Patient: sex F, age 64
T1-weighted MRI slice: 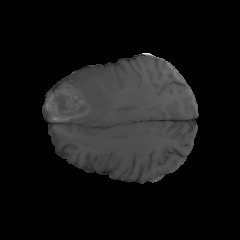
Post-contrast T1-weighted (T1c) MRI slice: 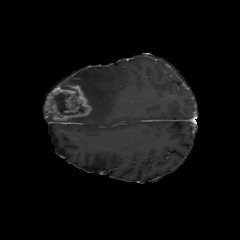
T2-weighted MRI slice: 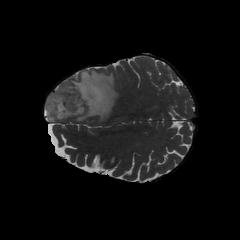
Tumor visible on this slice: yes
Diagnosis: Glioblastoma, IDH-wildtype
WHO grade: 4